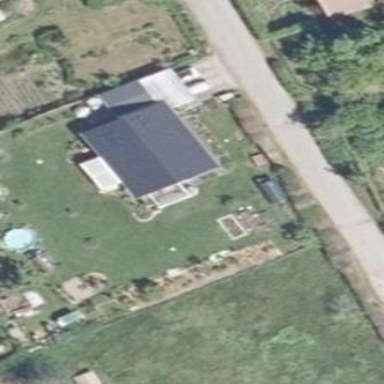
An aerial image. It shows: Simple house.